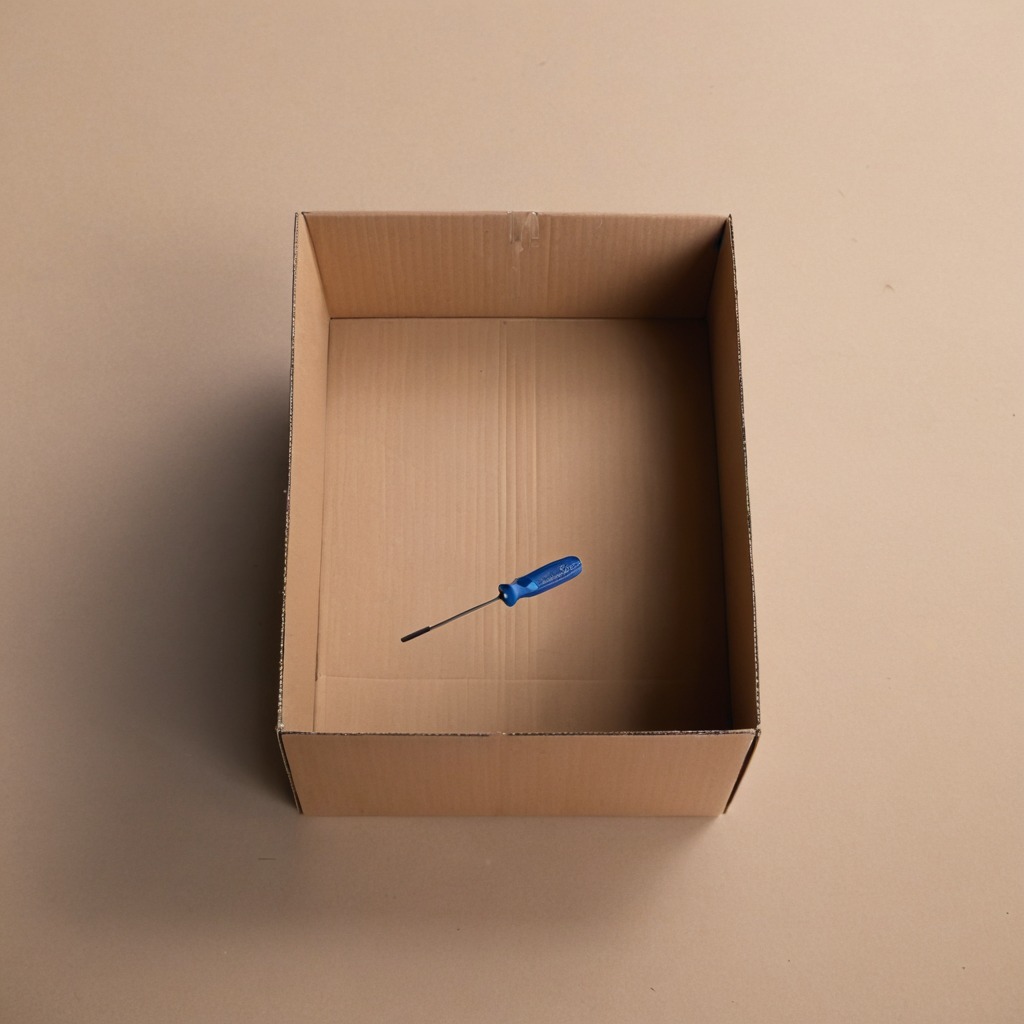
A screwdriver is lying on the cardboard box surface.